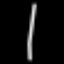
Label: line